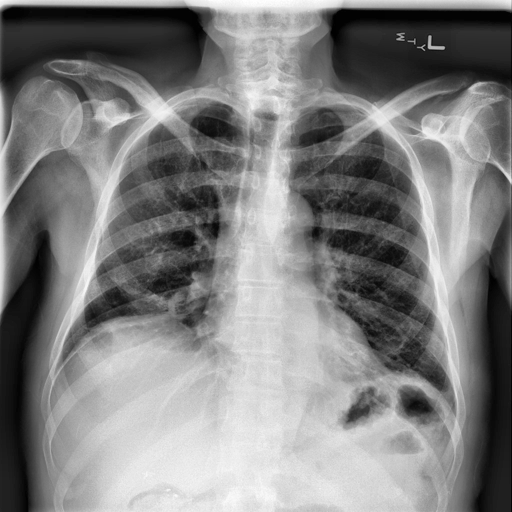
Finding: NORMAL